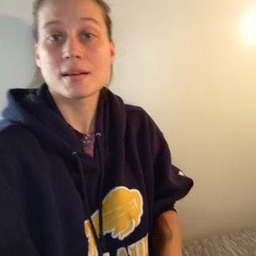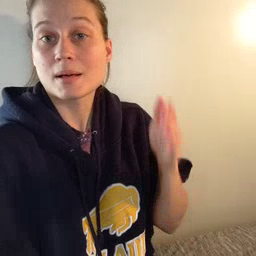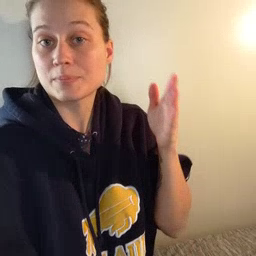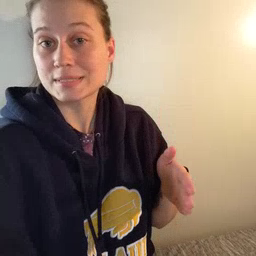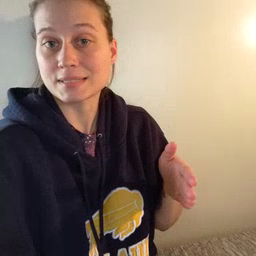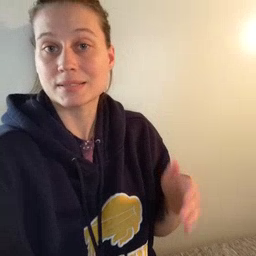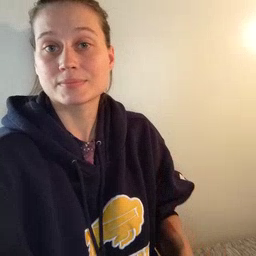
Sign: beside